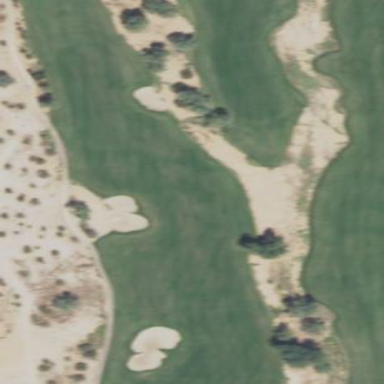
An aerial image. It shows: Area with grass used as rough in golf course.